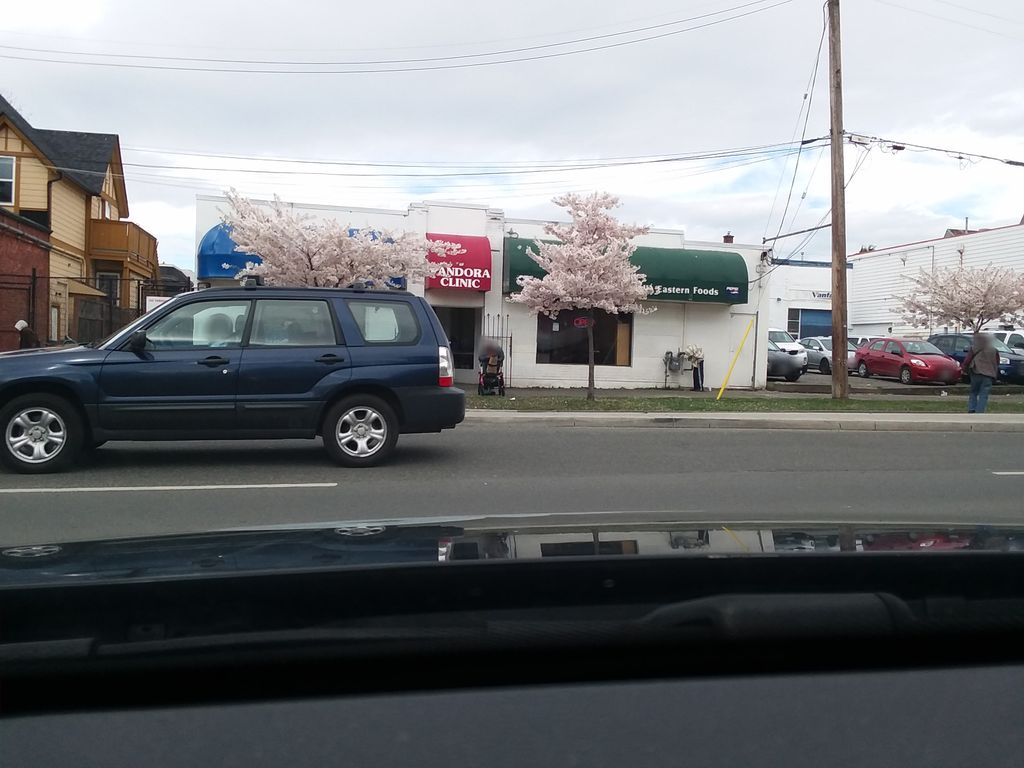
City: victoria